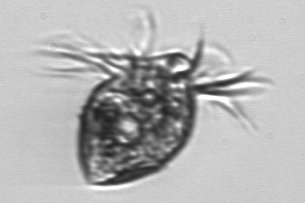
Label: Strombidium_morphotype1